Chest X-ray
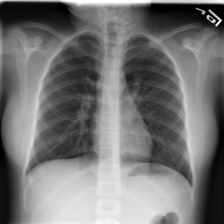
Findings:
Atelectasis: negative
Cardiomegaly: negative
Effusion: negative
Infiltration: negative
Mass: negative
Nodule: negative
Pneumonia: negative
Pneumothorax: negative
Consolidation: negative
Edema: negative
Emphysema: negative
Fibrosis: negative
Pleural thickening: negative
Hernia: negative